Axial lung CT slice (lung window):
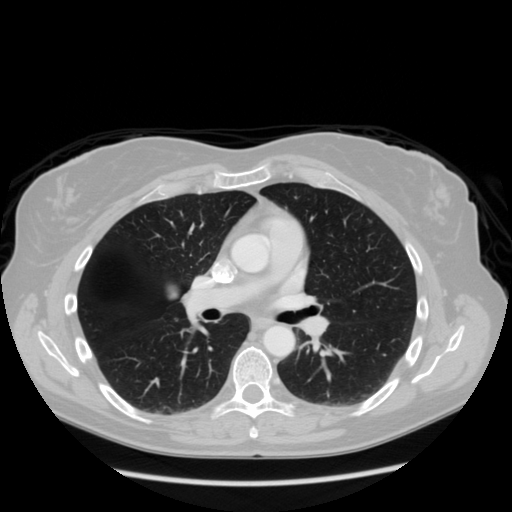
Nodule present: no